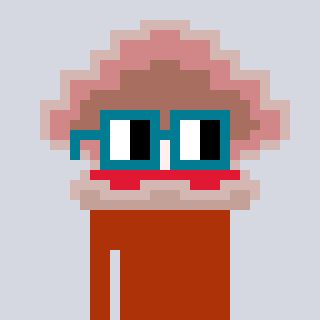
a pixel art character with square dark green glasses, a oyster-shaped head and a hotbrown-colored body on a cool background